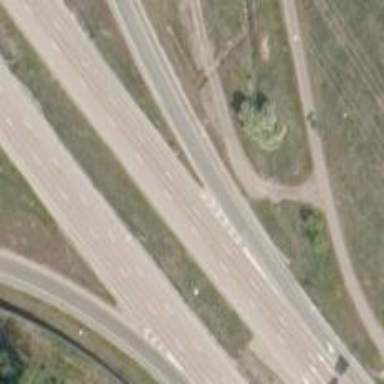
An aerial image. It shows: Trunk link highway with asphalt surface.